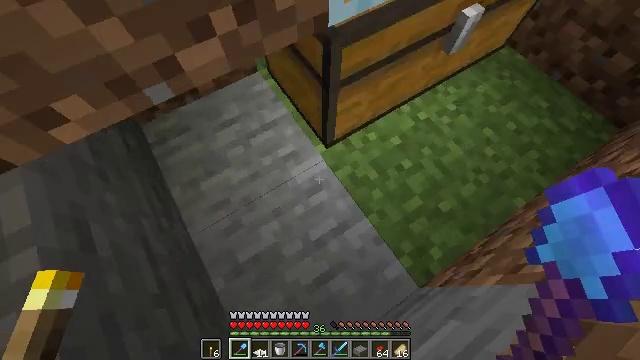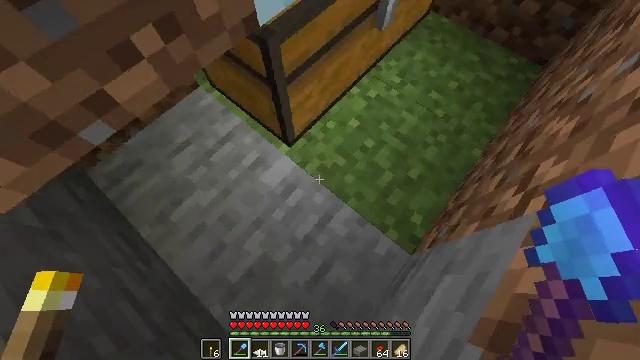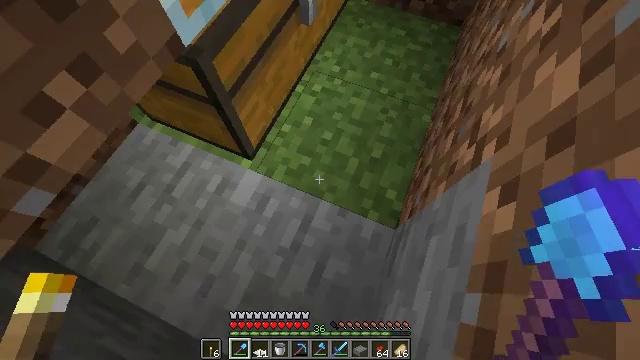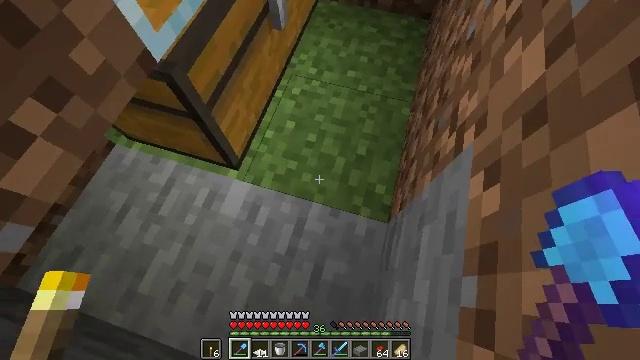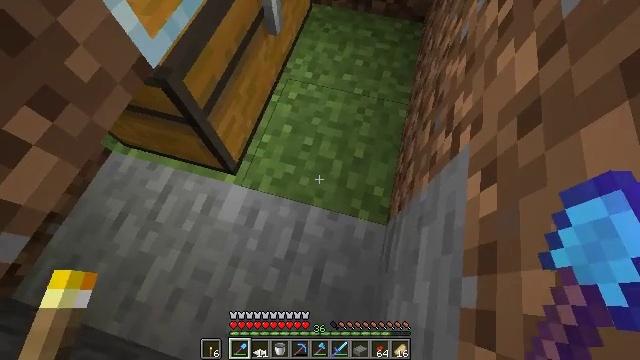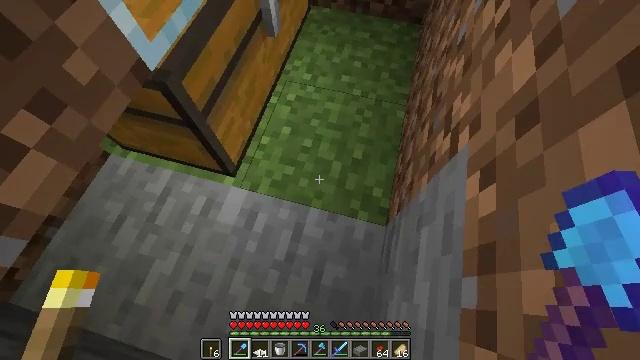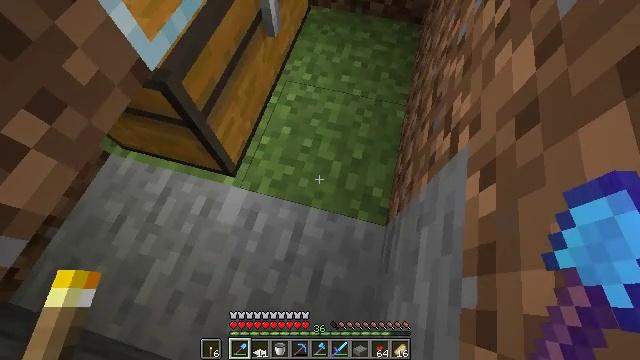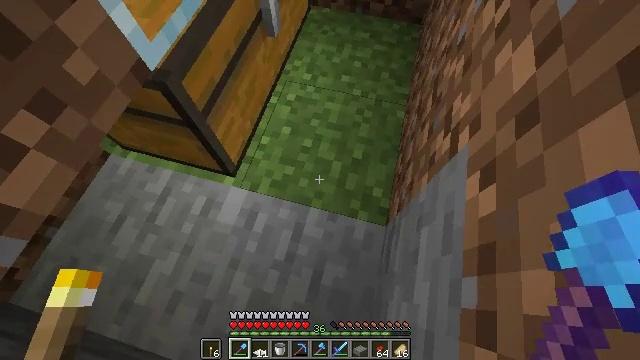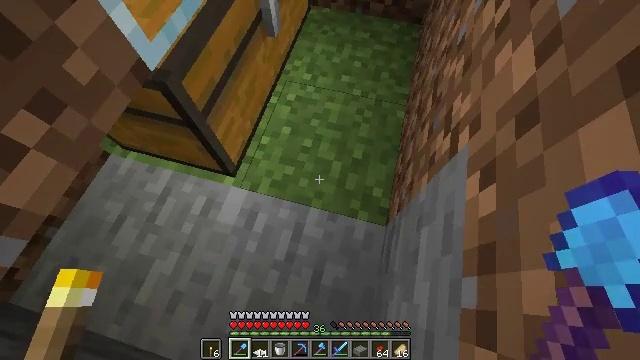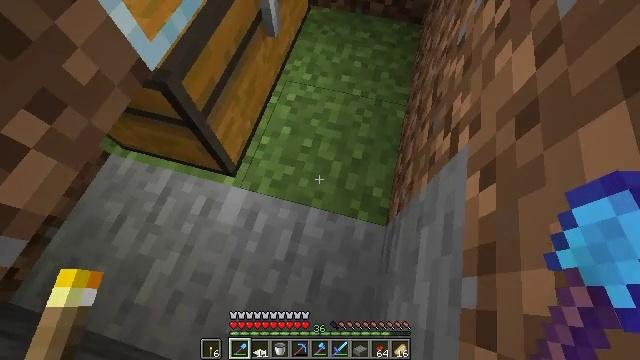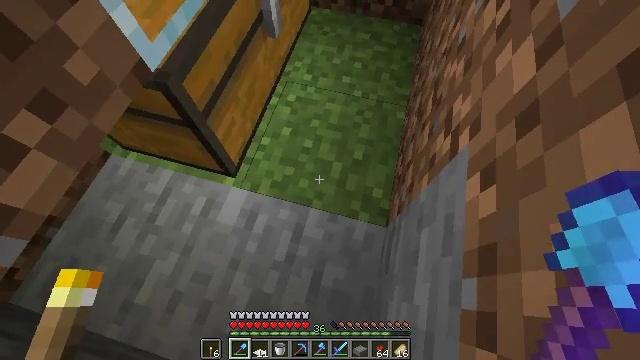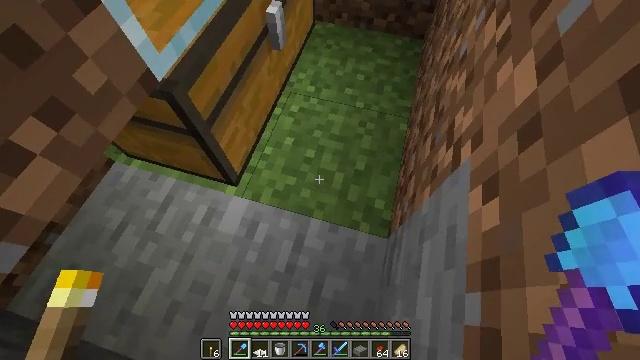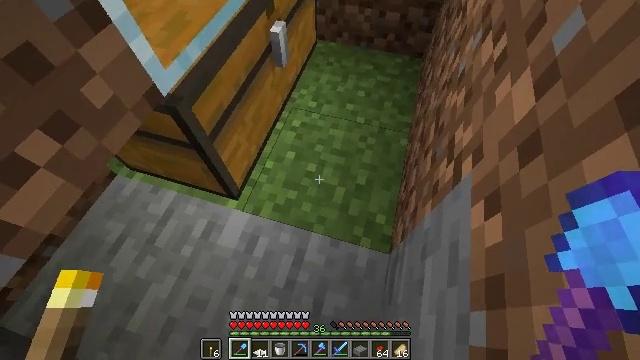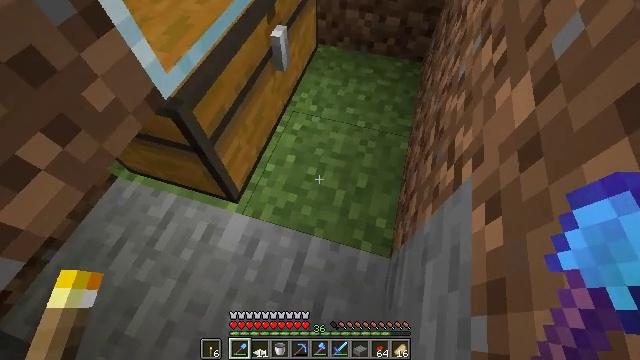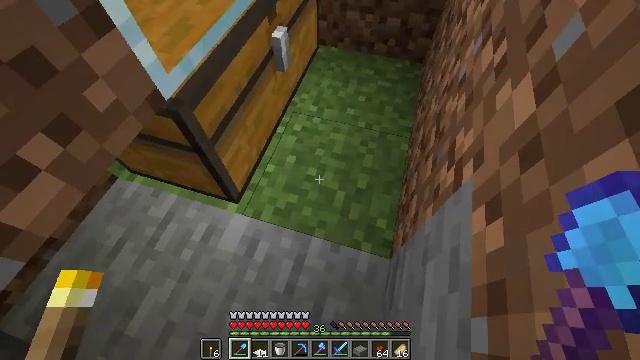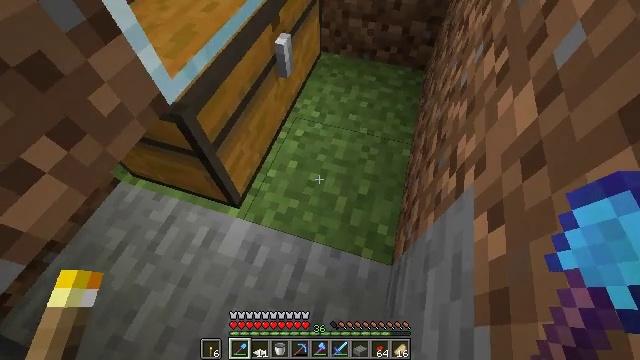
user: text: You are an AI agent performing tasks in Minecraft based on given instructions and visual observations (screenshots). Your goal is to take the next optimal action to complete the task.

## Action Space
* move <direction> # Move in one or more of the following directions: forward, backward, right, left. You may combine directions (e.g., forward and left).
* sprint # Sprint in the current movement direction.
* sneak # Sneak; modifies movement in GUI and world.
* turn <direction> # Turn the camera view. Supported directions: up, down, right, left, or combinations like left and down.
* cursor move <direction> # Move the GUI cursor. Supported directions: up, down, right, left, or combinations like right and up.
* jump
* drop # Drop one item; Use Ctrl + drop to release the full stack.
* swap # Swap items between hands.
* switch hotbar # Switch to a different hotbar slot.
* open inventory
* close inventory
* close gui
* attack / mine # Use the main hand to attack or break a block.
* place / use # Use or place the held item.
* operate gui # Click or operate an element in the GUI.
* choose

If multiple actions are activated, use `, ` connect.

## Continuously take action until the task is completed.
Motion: motion action
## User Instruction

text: Gather grass block for landscaping.
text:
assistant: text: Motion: turn right
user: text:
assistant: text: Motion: turn right
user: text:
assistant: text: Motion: turn right
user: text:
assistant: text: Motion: turn right
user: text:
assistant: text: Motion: no_op
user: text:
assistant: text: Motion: no_op
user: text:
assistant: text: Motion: no_op
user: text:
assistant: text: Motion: no_op
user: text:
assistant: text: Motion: no_op
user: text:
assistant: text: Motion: no_op
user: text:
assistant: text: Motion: turn up
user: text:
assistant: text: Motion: turn up
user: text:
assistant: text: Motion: no_op
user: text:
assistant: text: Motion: no_op
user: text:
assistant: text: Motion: turn up
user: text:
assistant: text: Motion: turn left and up
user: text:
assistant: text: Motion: no_op
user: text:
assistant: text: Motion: move forward and move right
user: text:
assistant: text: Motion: move forward and move right, turn left
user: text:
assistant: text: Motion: move forward and move right, turn left and down
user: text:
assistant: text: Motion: move forward and move right, turn left and down
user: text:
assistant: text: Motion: move forward and move right, turn left and down
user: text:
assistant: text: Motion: move forward and move right, turn left
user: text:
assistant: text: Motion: move right, turn left
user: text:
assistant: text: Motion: turn left
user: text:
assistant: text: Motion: turn left
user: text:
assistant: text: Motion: turn left
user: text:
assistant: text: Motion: turn left
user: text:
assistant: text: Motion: turn left
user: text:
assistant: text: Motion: turn left